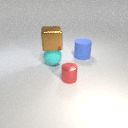
large cyan rubber sphere in front of large blue rubber cylinder